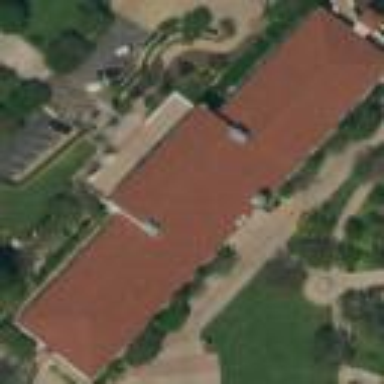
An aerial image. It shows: College building.